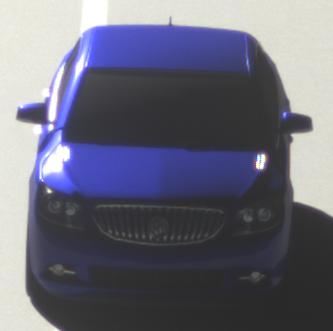
Make: Buick
Model: LaCrosse
Detailed model: Gen. 2
Model produced from: 2009
Model produced until: 2016
Doors: 4
Color: blue
Road condition: dry road
Daytime: morning or afternoon
Contrast: high contrast